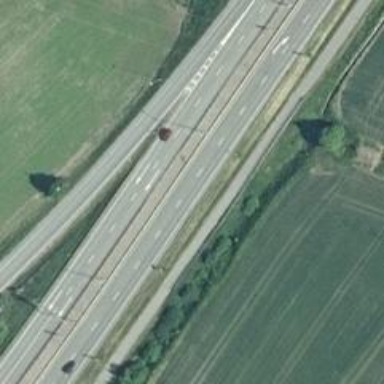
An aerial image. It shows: Asphalt trunk highway.